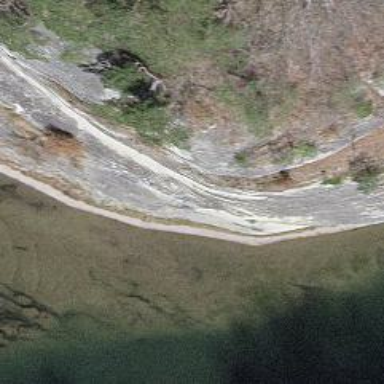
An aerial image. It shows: Cliff in nature.